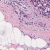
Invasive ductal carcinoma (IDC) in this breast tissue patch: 1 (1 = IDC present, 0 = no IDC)